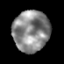
Tissue: prostate
Cell type: T cells
Senescence score: 0.2983
Nuclear area (px): 1467
Mean DAPI intensity: 136.202